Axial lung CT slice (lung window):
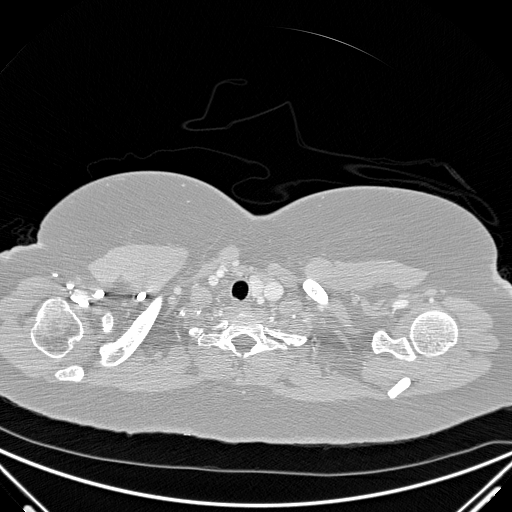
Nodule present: no